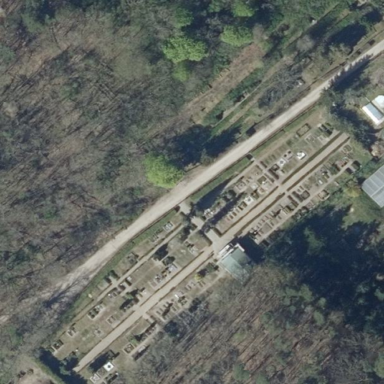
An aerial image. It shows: Cemetery.